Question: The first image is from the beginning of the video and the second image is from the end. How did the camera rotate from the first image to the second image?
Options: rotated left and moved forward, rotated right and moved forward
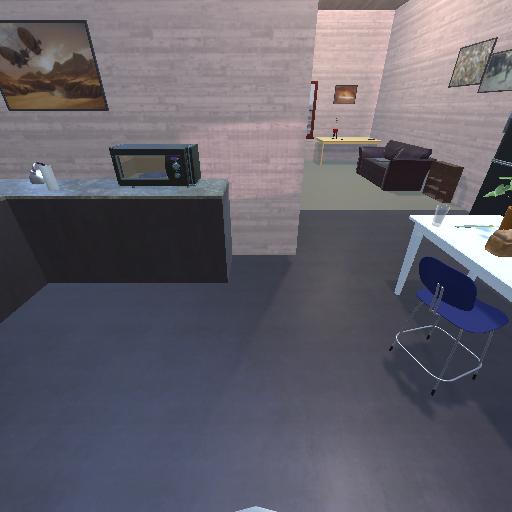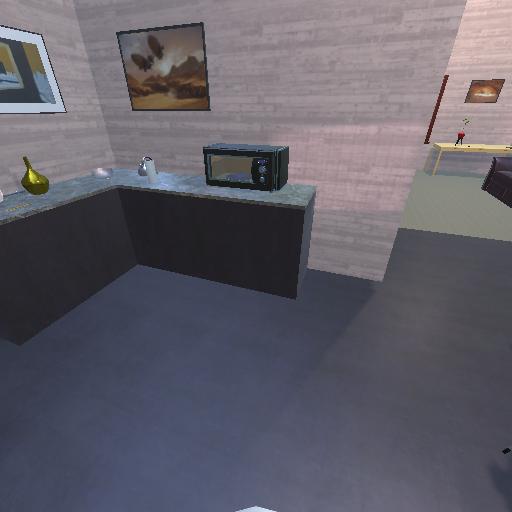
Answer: rotated left and moved forward